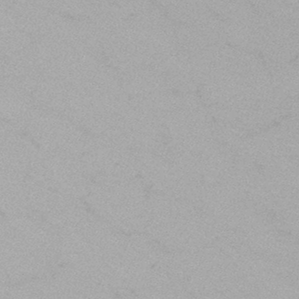
Label: frost